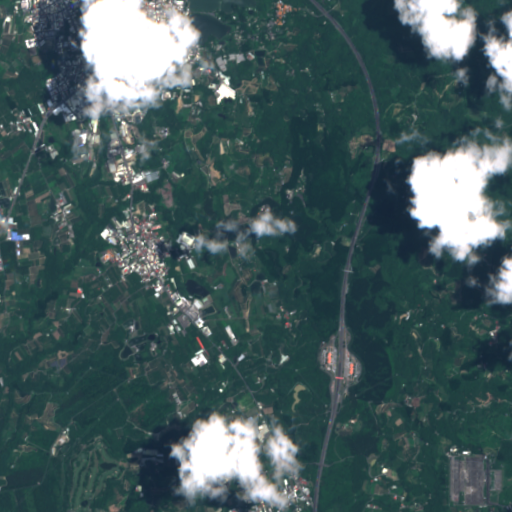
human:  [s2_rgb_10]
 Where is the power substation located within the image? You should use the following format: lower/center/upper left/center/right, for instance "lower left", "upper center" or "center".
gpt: The power substation is located in the lower right of the image.
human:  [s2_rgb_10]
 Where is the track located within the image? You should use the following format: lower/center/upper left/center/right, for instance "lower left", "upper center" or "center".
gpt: The track is located in the upper left of the image.
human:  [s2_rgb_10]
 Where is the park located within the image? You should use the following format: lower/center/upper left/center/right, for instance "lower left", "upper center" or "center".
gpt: There is no park in the image.